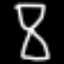
Label: hourglass